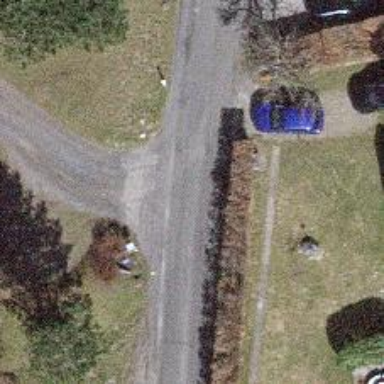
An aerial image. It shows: Tertiary road.